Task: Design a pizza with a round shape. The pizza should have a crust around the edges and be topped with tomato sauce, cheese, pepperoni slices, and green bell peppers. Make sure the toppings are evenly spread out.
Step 560:
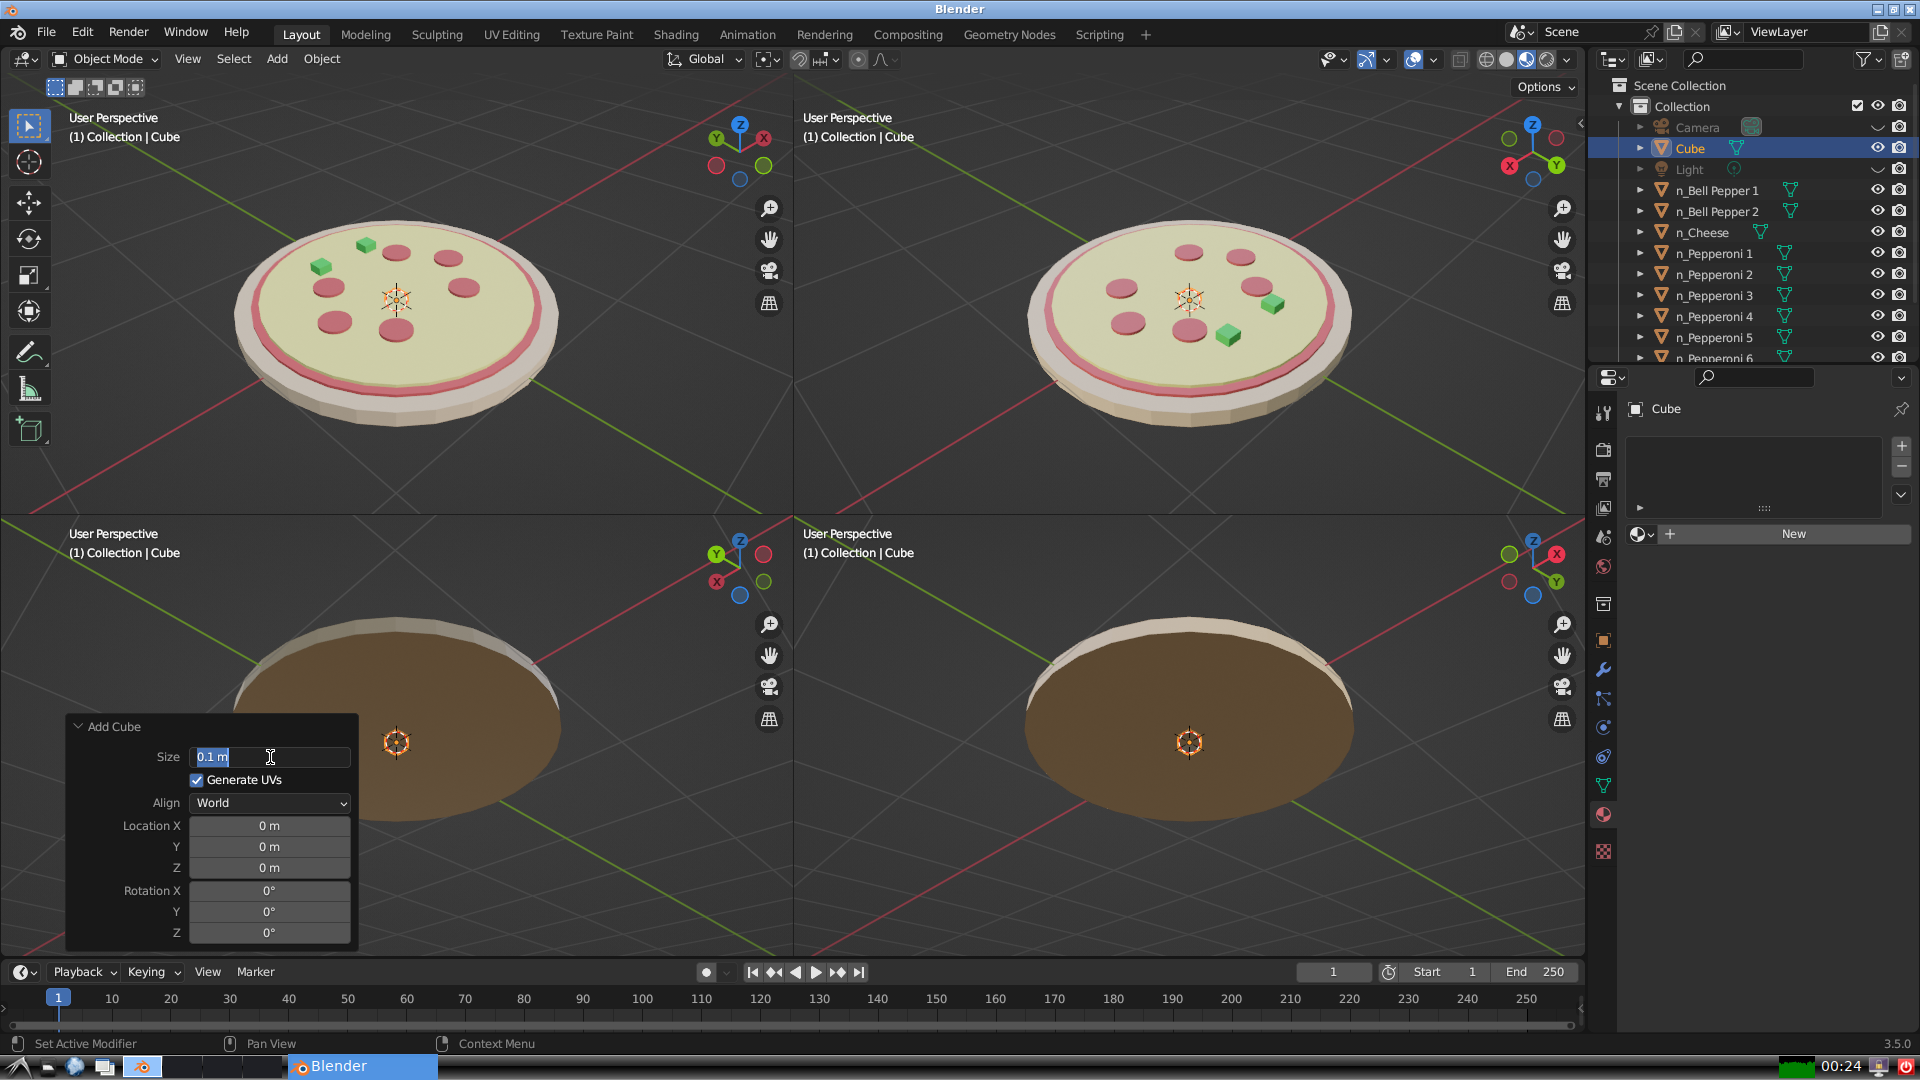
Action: input_text: 0.1